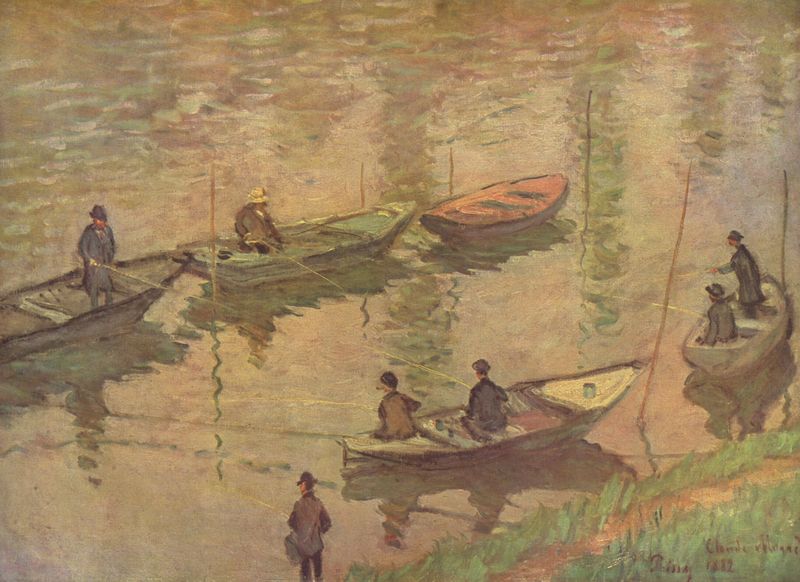
Titel: Fischer auf der Seine bei Poissy
Künstler: Claude Monet
Standort: Wien
Institution: Kunsthistorisches Museum
Schlagwörter: gemälde, mann, meer, schatten, wasser, fluss, grün, impressionismus, menschen, ocker, see, sitzen, ufer, abend, ausschnitt, braun, frankreich, holz, hut, hüte, licht, männer, pastell, schwarz, szene, gras, rot, weg, wiese, herren, leute, malerei, mütze, mützen, stehen, fünf, schauen, signatur, spiegel, morgen, pfähle, schilf, sonnenaufgang, spiegelung, gewässer, pfad, sonne, trampelpfad, sitzend, personen, rosa, boot, boote, kahn, ruhig, schiff, schiffe, wellen, ruhe, fischer, netze, schiffer, datierung, sepia, kähne, seine, people, duktus, green, painting, strohhut, monet, reflexe, ruderboot, reflection, warten, ölfarbe, still, reflexion, impression, stangen, dose, fischerboot, fischerboote, pfahl, wasseroberfläche, asien, jacken, angel, wässrig, trüb, china, fisch, verschwommen, gut, man, boat, water, waves, reflektion, flirren, claude, claude monet, spiegelungen, atmosphäre, light, river, path, zeit, gespiegelt, texture, rute, anlegestelle, boats, sail, fische, angler, angeln, fischen, ruderboote, morgenstimmung, kahnfahrt, imressionism, geselligkeit, morgendämmerung, datiert, fishing, angelrute, uferweg, würmer, sailing, frankreihc, gekräusel, staketen, van gogh, kommatechnik, outing, anbinden, tüb, festmachen, grasböschung, koder, wellenbewegung, 1882, sonnenuntergang, muted, rot#, gras weg, 1812, mna, angleer, schwummri, treppelweg, kommastrich